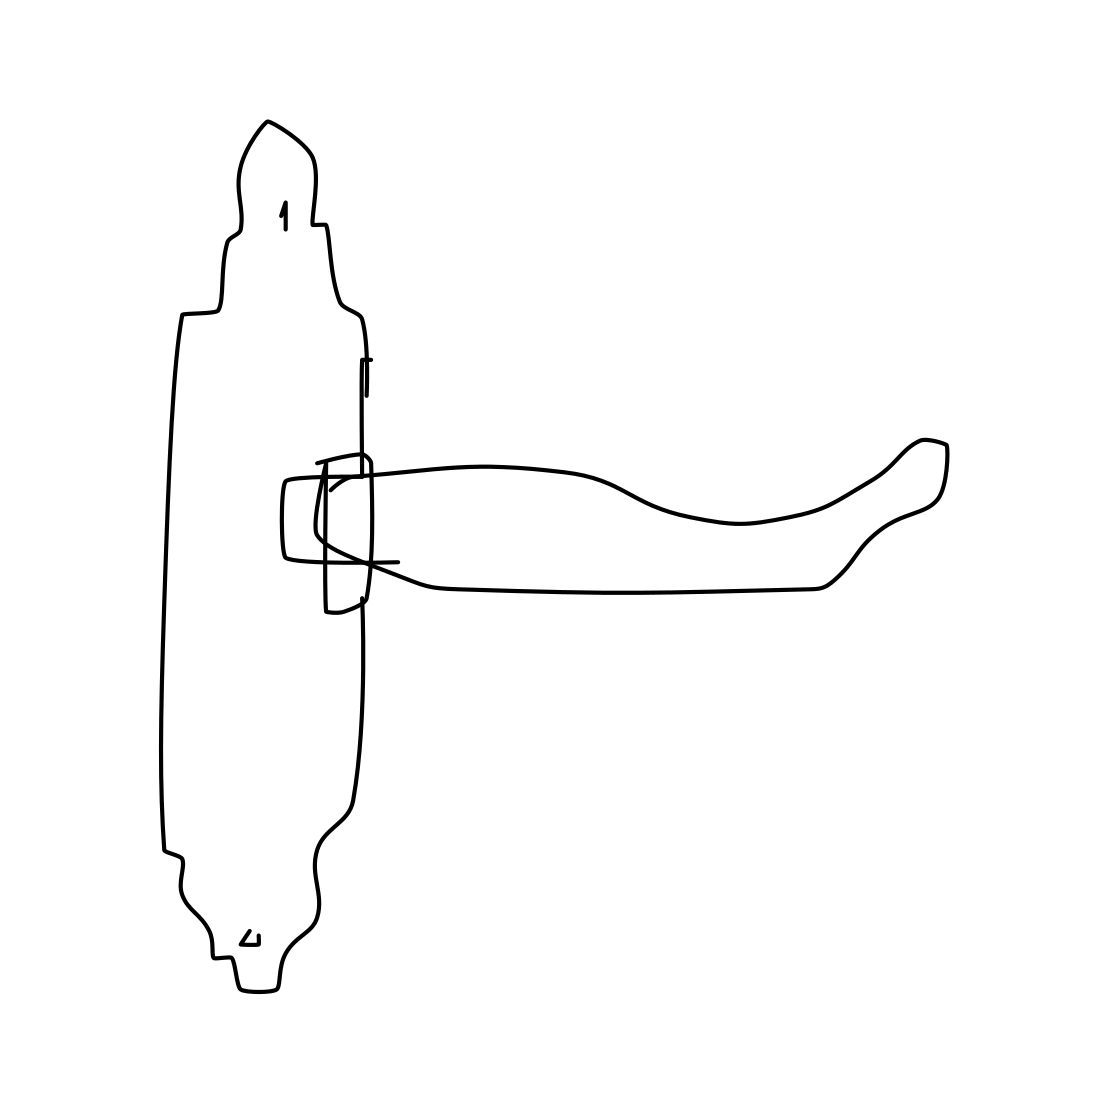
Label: door handle